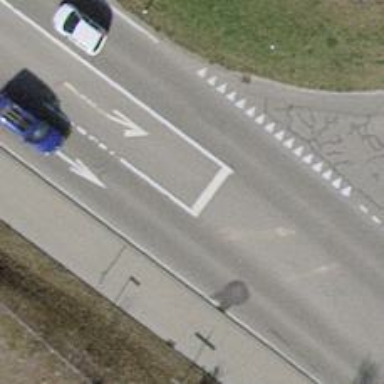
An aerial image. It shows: Secondary road with asphalt surface.